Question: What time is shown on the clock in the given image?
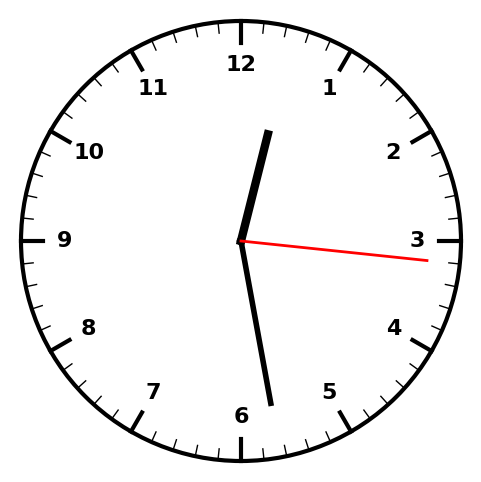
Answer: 12:28:16